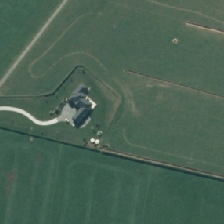
Land cover: shortrotation_cropland